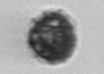
Label: Syracosphaera_pulchra